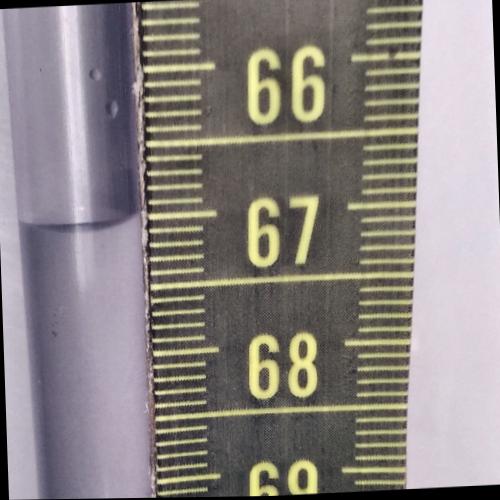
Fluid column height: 67.0 cm